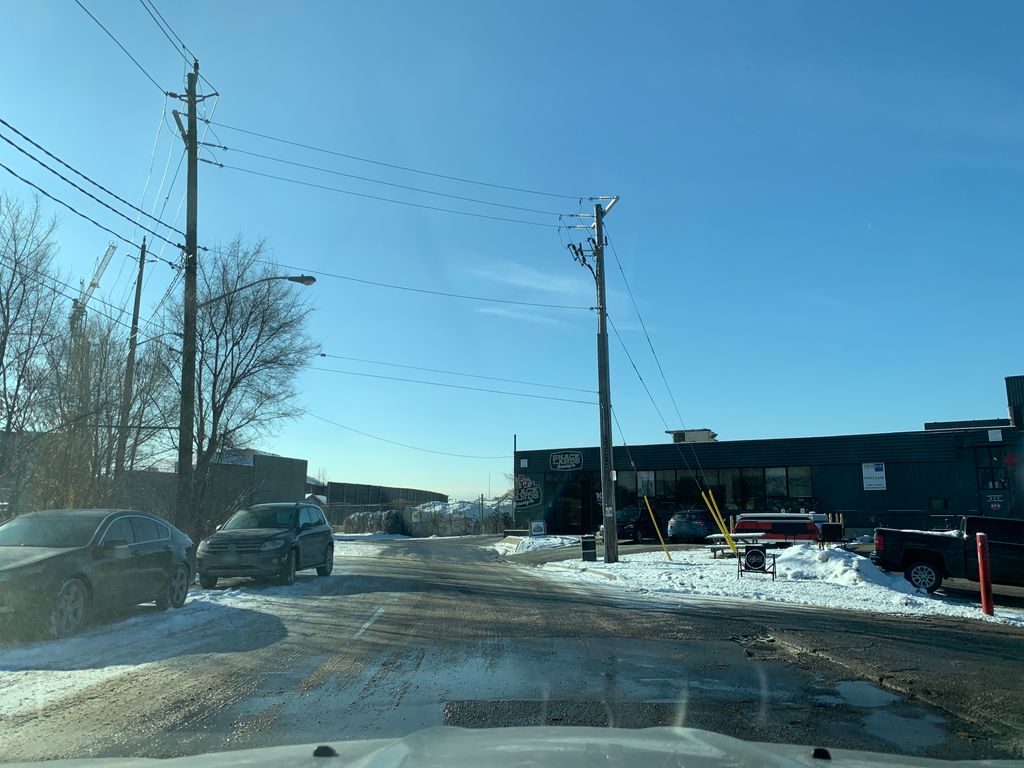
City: toronto